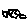
Label: car